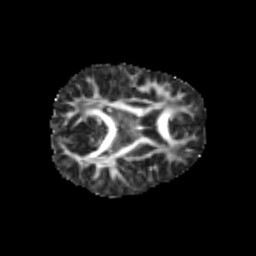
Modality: FA
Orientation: axial
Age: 6
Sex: male
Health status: healthy